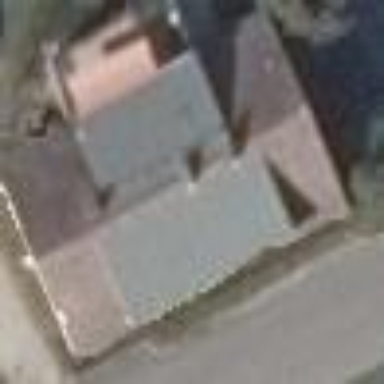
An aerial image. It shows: House with flat roof.